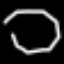
Label: octagon